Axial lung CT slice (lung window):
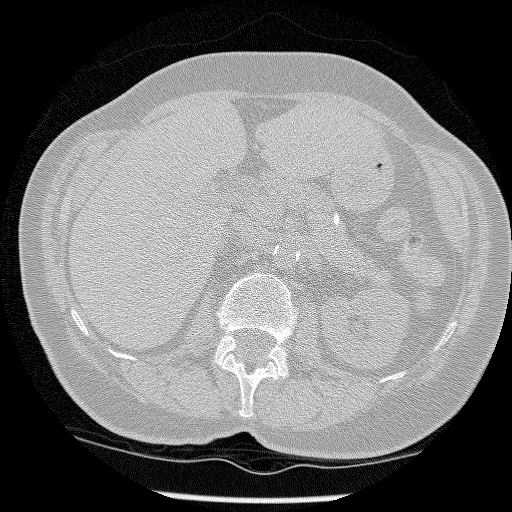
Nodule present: no